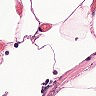
Metastatic tissue present: no